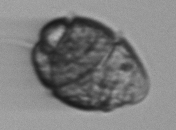
Label: Margalefidinium